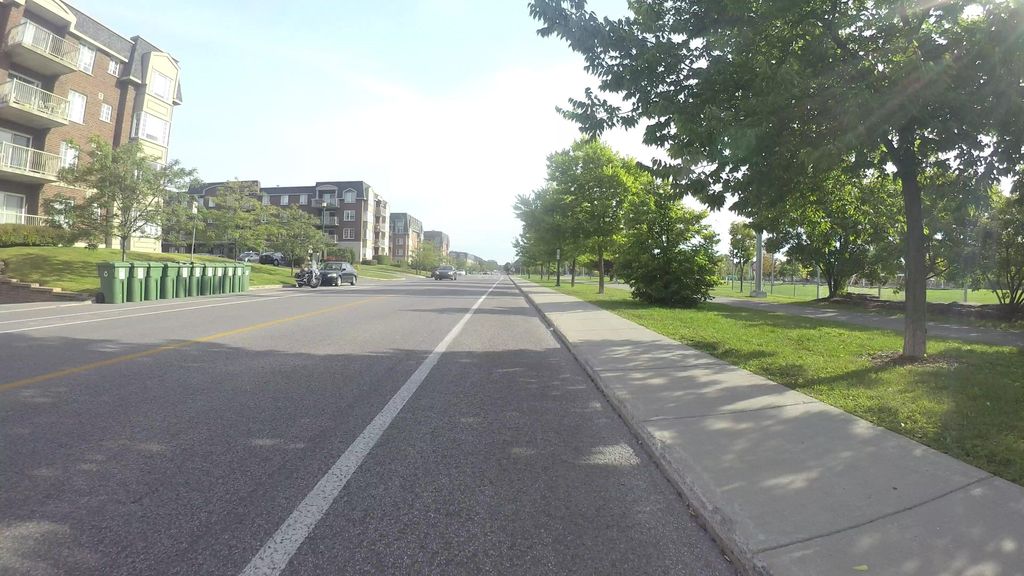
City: montreal